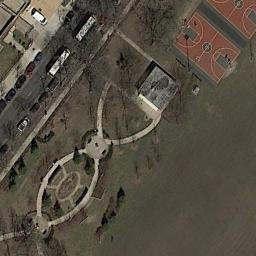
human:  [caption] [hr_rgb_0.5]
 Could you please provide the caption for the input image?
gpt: There are two basketball courts and facilities on the lawn,Next to the road .

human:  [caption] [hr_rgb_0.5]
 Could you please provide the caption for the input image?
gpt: There are two basketball courts on the open place next to a road .

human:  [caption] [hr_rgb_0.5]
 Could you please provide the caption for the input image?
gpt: There are several basketball courts in the upper right corner .

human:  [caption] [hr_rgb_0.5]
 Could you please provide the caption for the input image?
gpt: Two basketball courts next to a park and some cars parked on the side of the road .

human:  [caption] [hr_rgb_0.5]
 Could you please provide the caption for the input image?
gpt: Two basketball courts are surrounded by grass .